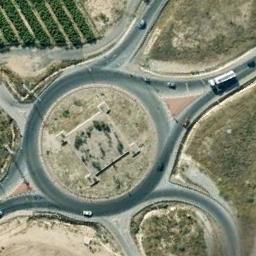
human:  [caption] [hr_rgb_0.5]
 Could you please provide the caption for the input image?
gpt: There are several moving vehicles on the road at the roundabout, With some trees and a large lawn around the roundabout .

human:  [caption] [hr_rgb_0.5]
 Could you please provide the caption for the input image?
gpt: The roundabout connects six roads .

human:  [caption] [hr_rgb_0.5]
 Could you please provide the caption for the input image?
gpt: The roundabout is on the bare land next to trees .

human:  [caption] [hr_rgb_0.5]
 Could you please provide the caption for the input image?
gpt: There are many trees beside the roundabout .

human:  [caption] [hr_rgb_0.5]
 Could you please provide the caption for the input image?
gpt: There are some green meadows around the roundabout .